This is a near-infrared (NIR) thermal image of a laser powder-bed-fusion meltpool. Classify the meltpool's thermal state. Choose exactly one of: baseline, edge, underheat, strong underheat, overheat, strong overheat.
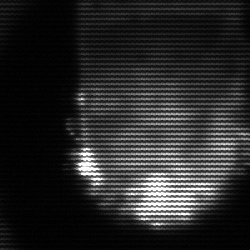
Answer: baseline